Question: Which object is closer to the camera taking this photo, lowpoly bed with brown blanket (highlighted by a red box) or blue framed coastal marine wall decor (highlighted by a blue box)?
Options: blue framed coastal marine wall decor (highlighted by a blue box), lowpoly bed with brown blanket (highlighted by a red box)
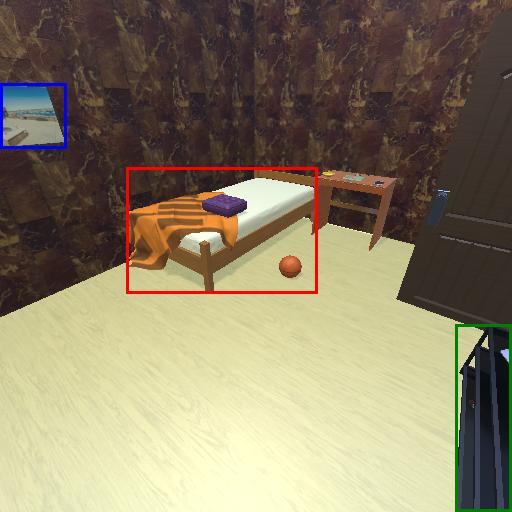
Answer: blue framed coastal marine wall decor (highlighted by a blue box)